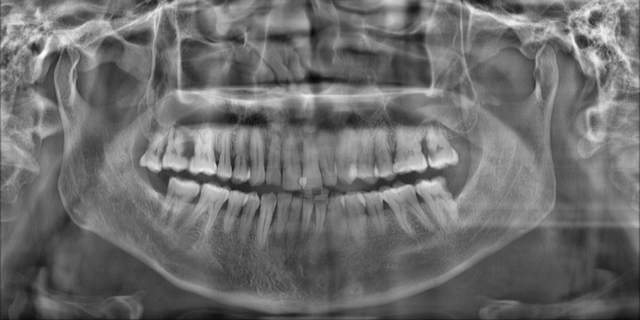
adult